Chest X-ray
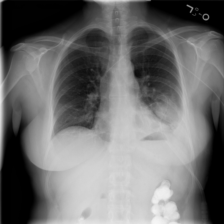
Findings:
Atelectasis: positive
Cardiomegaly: negative
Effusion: negative
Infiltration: negative
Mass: negative
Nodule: negative
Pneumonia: negative
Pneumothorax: negative
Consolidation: negative
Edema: negative
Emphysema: negative
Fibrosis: negative
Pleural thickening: negative
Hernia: negative